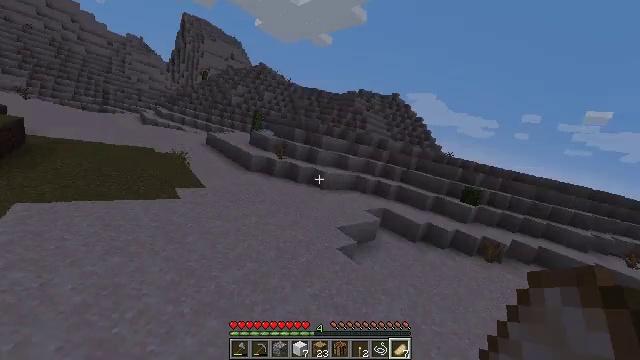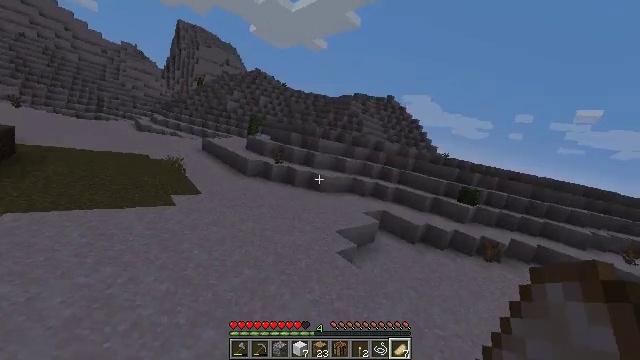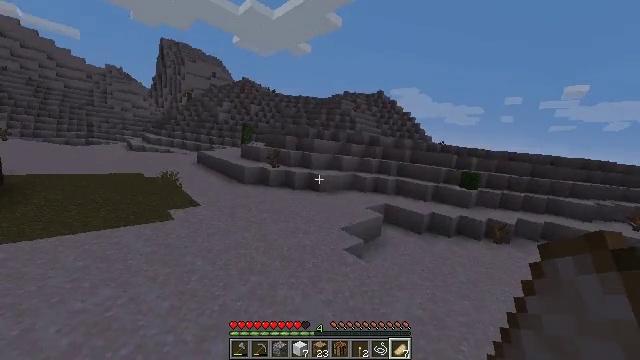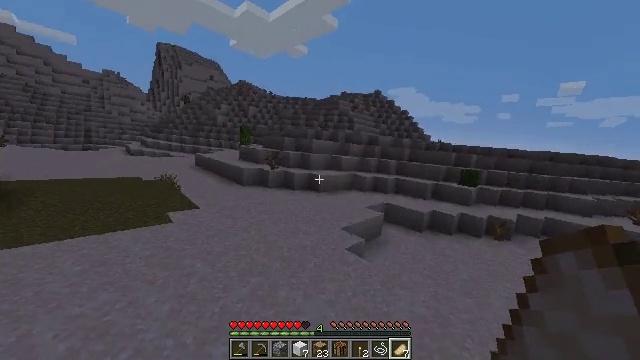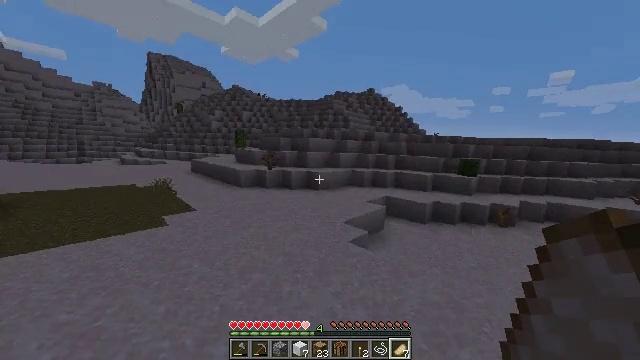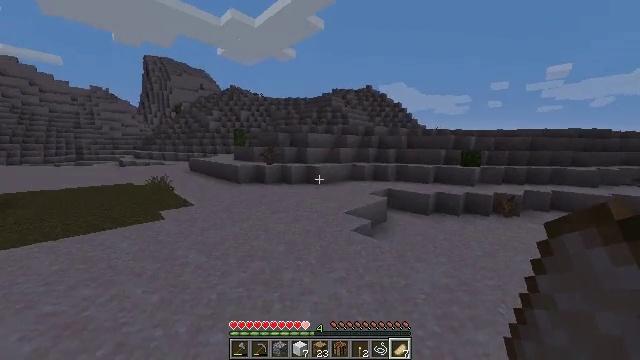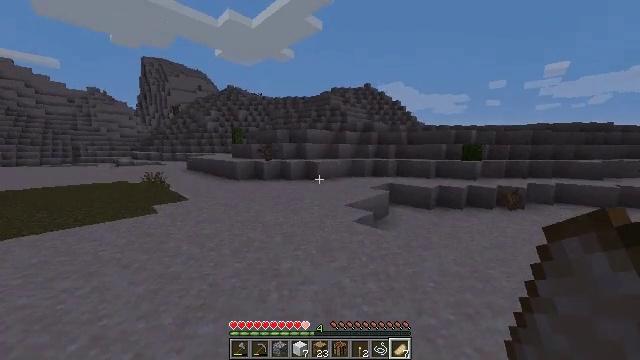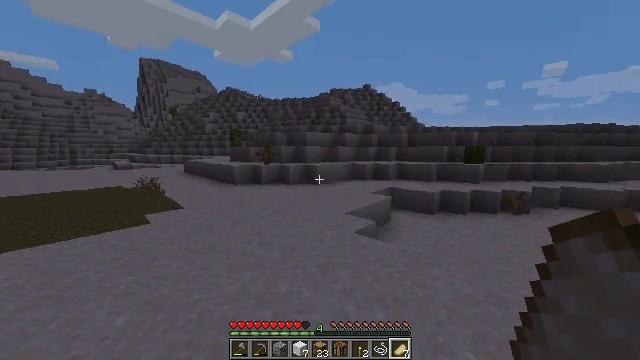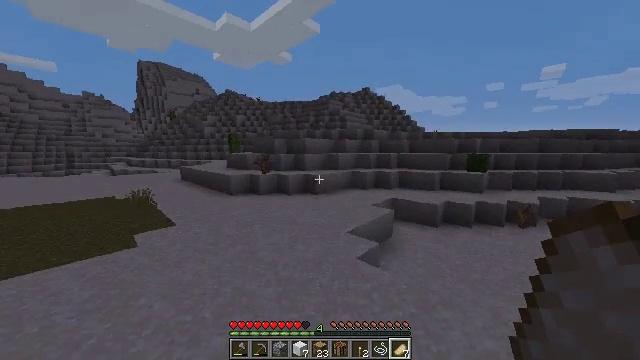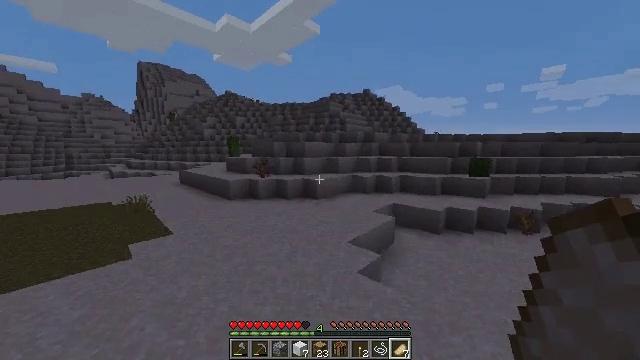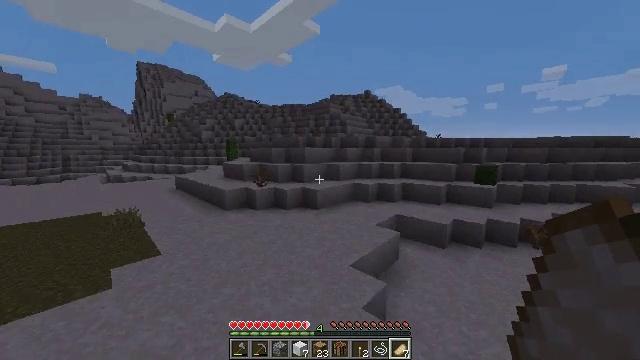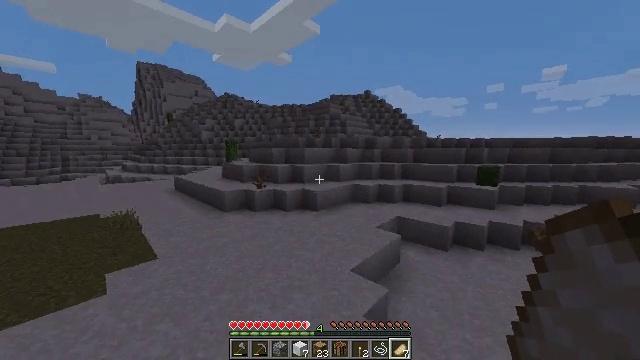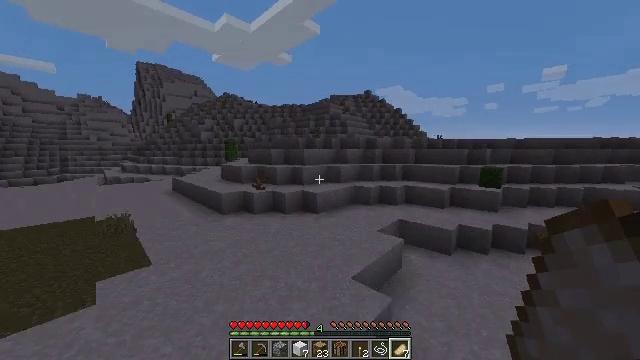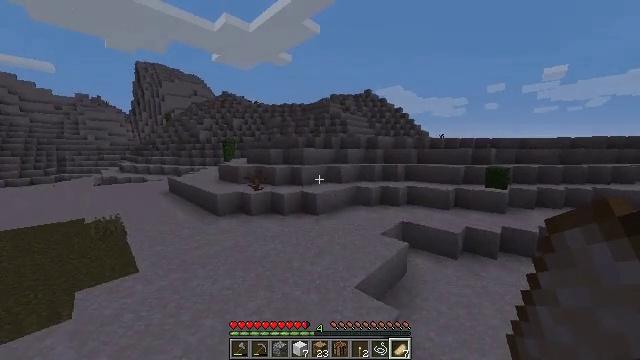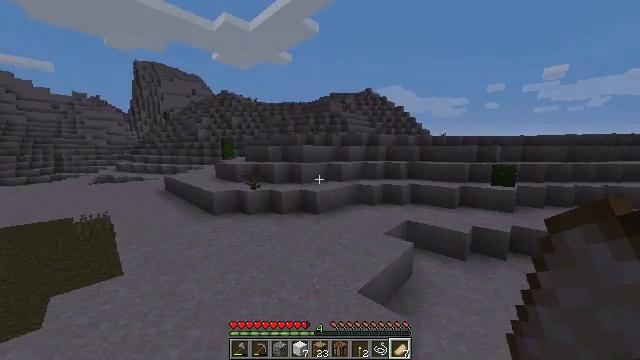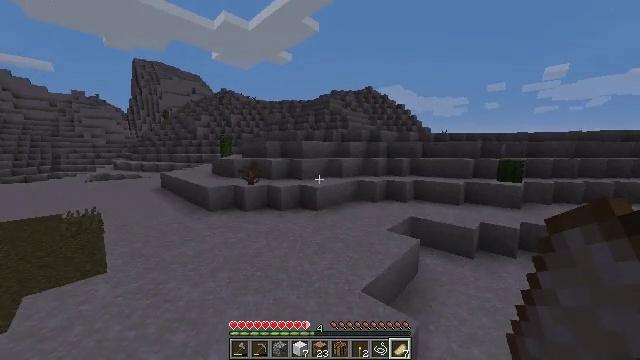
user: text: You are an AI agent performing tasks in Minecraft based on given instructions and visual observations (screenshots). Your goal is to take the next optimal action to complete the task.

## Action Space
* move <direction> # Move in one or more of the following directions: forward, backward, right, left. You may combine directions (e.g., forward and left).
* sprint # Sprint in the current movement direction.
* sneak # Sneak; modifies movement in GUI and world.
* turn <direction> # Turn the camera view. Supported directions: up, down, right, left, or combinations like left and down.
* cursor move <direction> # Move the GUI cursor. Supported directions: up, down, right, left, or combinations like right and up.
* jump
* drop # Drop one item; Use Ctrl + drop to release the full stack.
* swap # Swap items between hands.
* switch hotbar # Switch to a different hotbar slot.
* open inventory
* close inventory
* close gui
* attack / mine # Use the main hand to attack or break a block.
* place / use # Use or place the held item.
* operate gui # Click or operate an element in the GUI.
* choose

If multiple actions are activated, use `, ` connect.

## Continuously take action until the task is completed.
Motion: motion action
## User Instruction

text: Attack the terracotta block to obtain it.
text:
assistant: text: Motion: move forward, sprint, turn up, jump
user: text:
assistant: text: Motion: move forward, sprint, jump
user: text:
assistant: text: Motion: move forward, sprint, jump
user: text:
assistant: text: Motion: move forward, sprint, jump
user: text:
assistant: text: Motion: move forward, sprint, jump
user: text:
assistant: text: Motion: move forward, sprint, jump
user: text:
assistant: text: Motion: move forward, sprint, jump
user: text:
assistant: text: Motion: move forward, sprint, jump
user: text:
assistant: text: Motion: move forward, sprint, jump
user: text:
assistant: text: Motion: move forward, sprint, jump
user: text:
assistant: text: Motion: move forward, sprint, jump
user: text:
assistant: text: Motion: move forward, sprint, jump
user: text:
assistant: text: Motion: move forward, sprint, jump
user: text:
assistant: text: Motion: move forward, sprint, jump
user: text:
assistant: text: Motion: move forward, sprint, jump
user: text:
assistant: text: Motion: move forward, sprint, jump
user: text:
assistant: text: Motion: move forward, sprint, jump
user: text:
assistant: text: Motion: move forward, sprint, jump
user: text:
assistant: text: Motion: move forward, sprint, jump
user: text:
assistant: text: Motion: move forward, sprint, jump
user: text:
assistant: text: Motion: move forward, sprint, turn right, jump
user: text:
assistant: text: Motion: move forward, sprint, turn right, jump
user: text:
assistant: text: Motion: move forward, sprint, turn right, jump
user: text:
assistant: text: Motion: move forward, sprint, turn right, jump
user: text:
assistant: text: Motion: move forward, sprint, turn right, jump
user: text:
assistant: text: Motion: move forward, sprint, turn right, jump
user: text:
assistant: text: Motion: move forward, sprint, turn right, jump
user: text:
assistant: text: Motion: move forward, sprint, turn right, jump
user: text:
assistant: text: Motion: move forward, sprint, turn right, jump
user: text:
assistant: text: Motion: move forward, sprint, turn right, jump